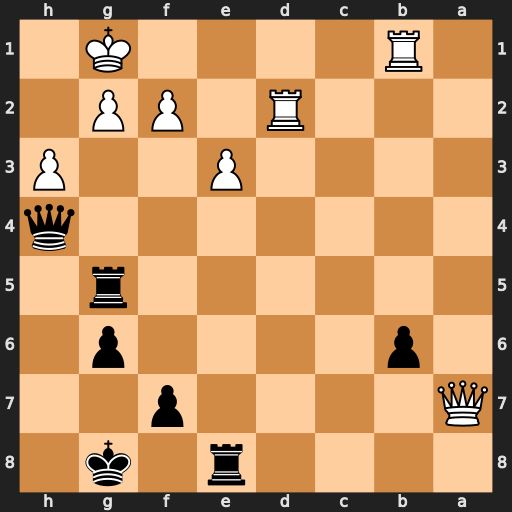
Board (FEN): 4r1k1/Q4p2/1p4p1/6r1/7q/4P2P/3R1PP1/1R4K1
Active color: b
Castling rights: -
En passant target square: -
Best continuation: Qe4 g4 Qxb1+